Interaction volume radius: 5 \u00c5
Interaction volume height: 15 \u00c5
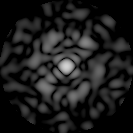
Disorder parameter: 0.8269